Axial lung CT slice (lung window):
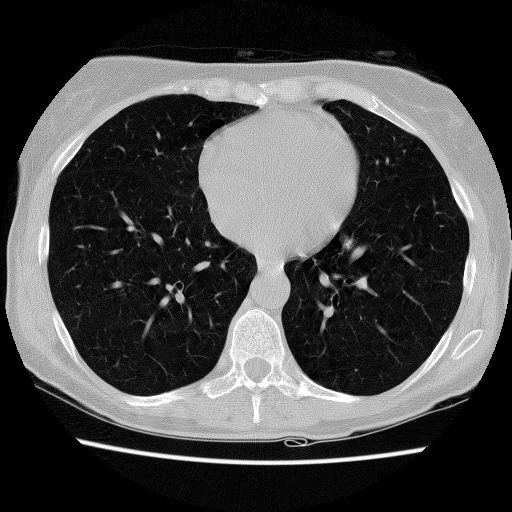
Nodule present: no